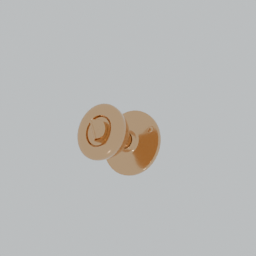
Label: mechanical